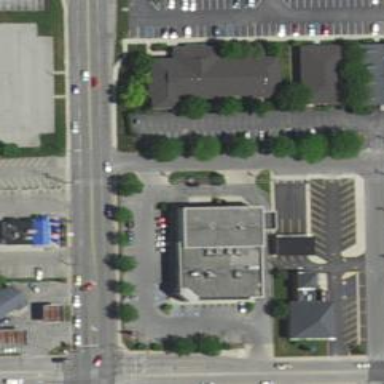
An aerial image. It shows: Pharmacy providing healthcare services.